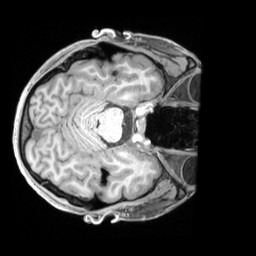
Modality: T1w
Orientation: axial
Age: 23
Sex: male
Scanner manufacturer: siemens
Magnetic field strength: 3 T
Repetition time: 2.2 s
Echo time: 0.00218 s